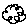
Label: cloud